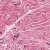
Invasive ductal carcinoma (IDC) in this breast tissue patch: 0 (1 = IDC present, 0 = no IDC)